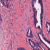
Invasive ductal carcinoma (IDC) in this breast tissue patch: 1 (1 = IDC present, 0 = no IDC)